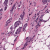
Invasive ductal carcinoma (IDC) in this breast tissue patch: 1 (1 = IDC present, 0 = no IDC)